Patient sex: M
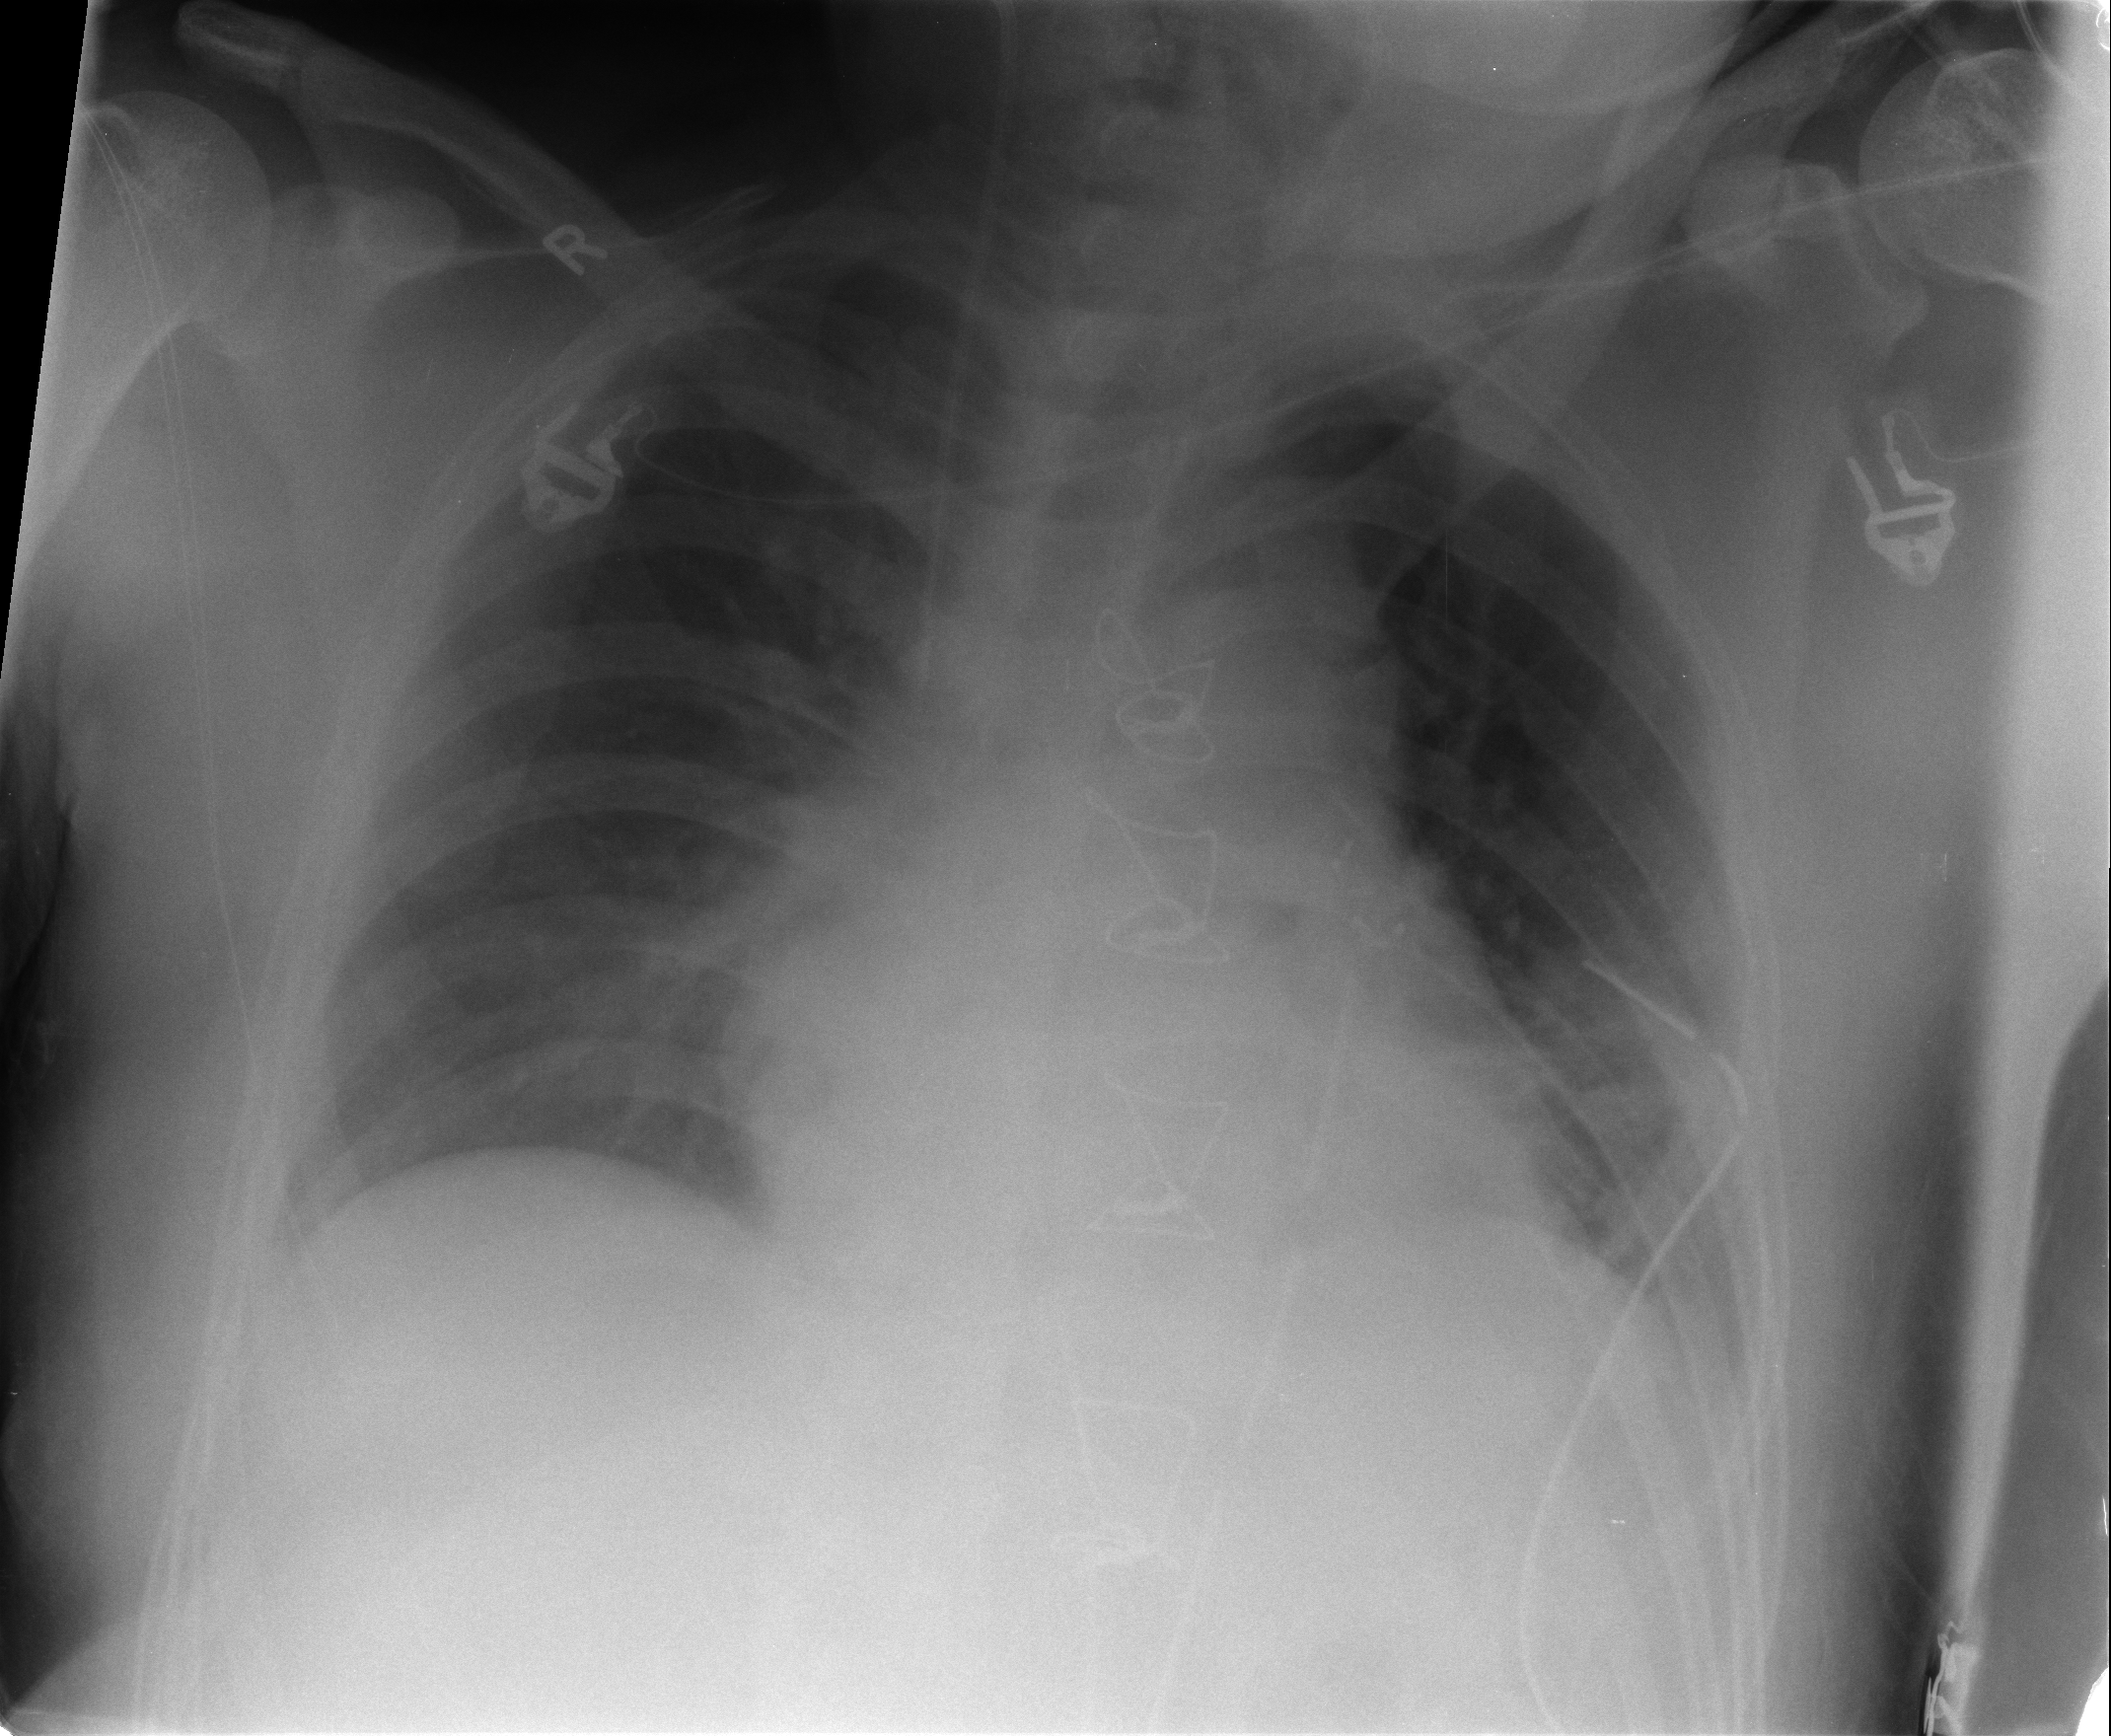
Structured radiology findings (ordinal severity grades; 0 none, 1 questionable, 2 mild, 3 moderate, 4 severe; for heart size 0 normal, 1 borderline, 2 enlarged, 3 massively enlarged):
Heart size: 1
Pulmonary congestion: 1
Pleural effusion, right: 1
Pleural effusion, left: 1
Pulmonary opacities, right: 0
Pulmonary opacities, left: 0
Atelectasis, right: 2
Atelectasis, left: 2